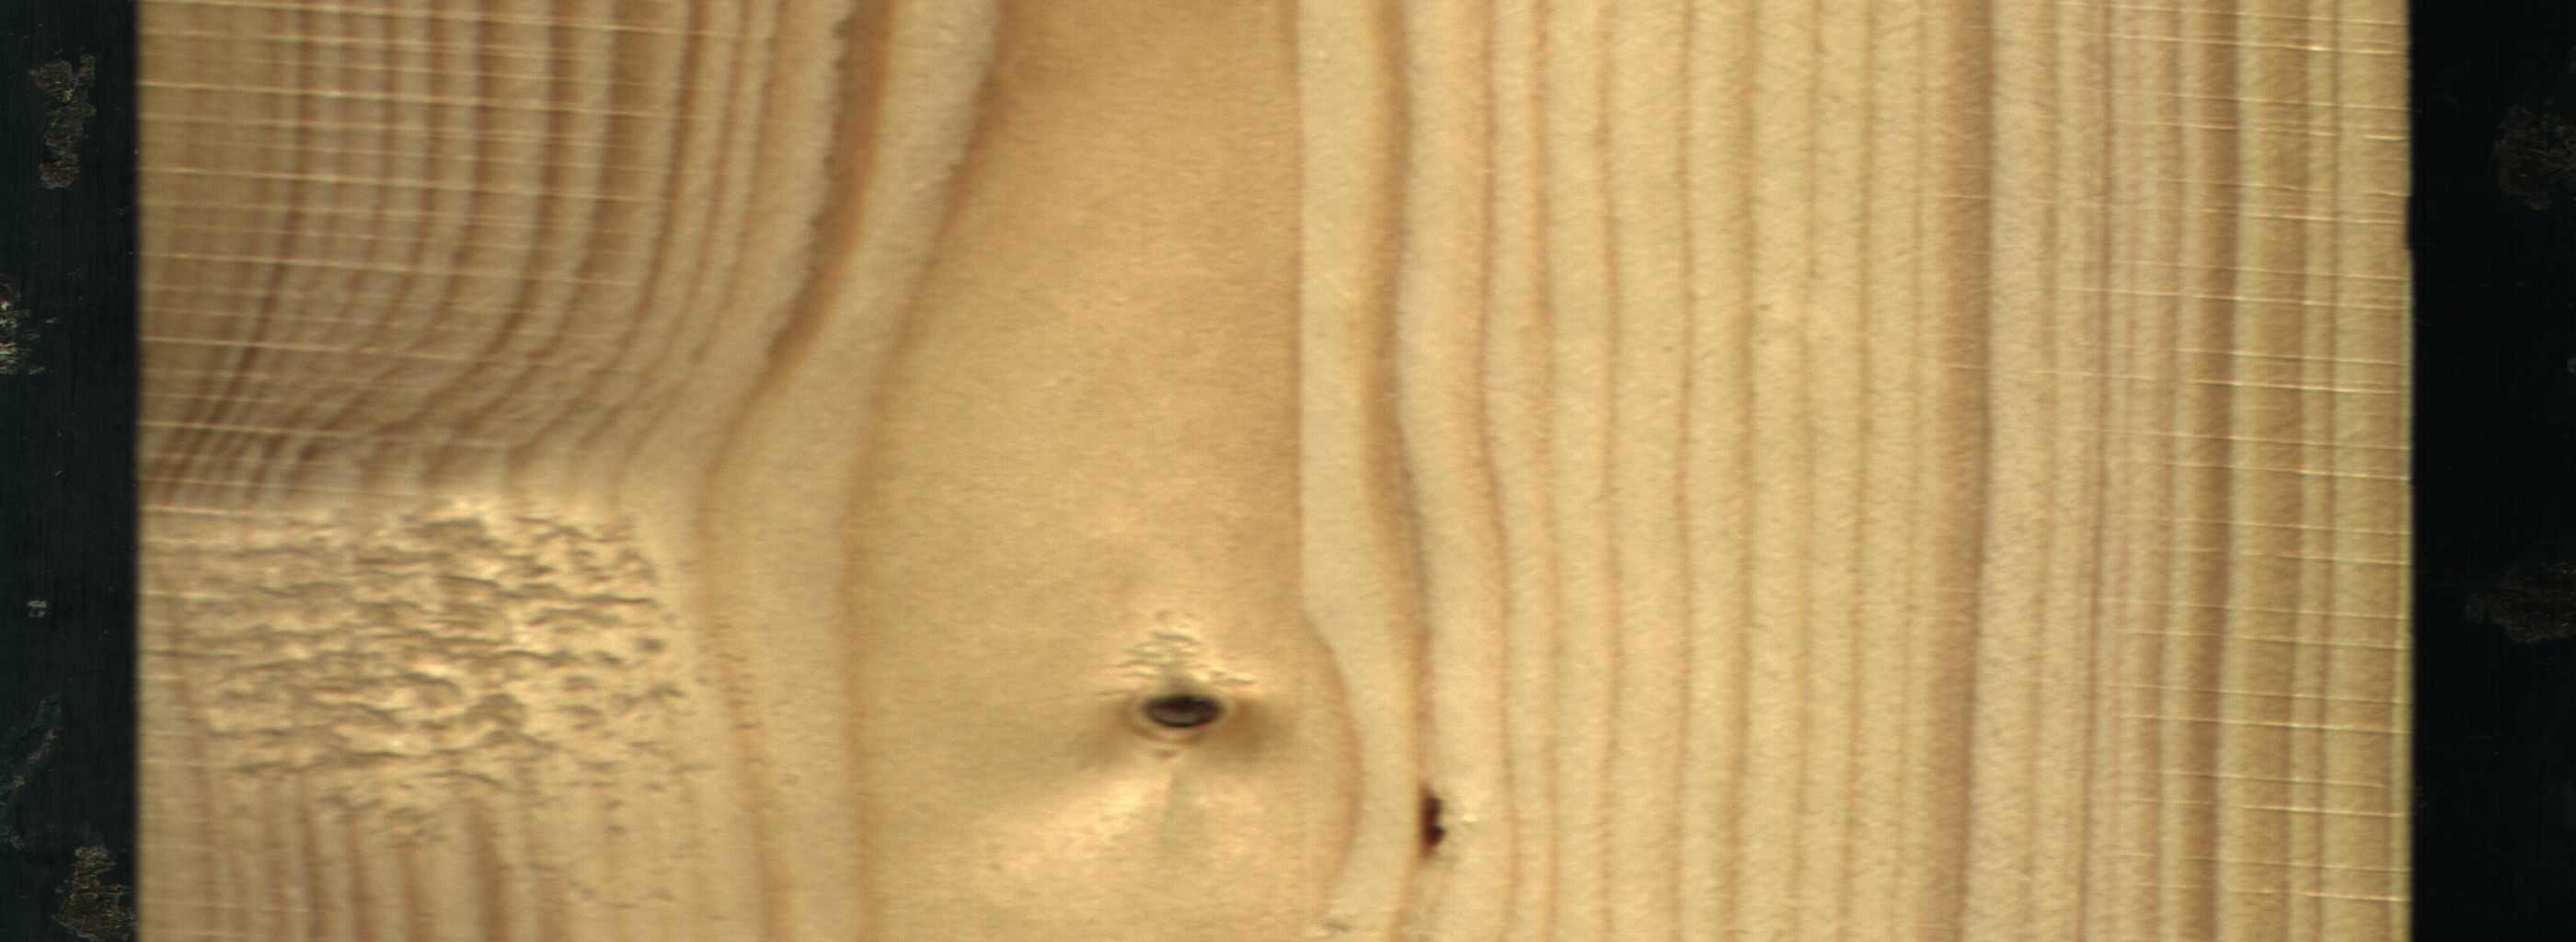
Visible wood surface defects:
resin
Dead_Knot